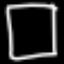
Label: square